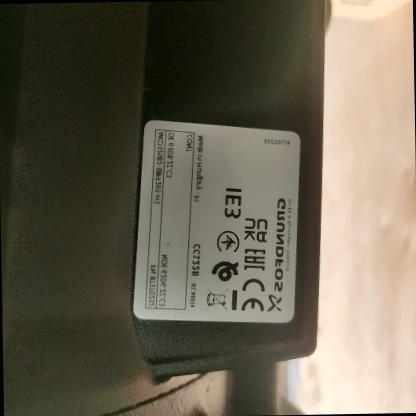
Klasa: tabliczka-znamionowa